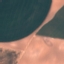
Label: AnnualCrop